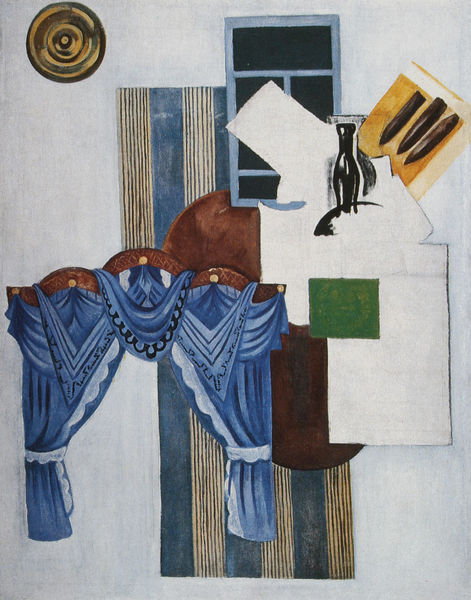
Titel: Zimmer
Künstler: Olga Rosanowa
Standort: Krasnodar
Institution: Lunatscharskij-Kunstmuseum
Schlagwörter: blau, gemälde, weiß, aquarell, gelb, grün, komposition, kubismus, ocker, braun, bunt, fenster, grau, hintergrund, holz, lampe, orange, schwarz, tisch, zimmer, rot, tuch, teppich, flasche, wand, kleidung, messer, rahmen, bild, vorhang, ebene, feld, tücher, kreis, rund, krug, stilleben, vase, sofa, bogen, abstrakt, fläche, modern, farbe, gardine, spitz, tapete, gestreift, streifen, tepich, bett, schlafzimmer, metall, gestell, couch, rüschen, nagel, fallen, collage, surrealismus, rechtecke, bögen, klingel, haken, eckig, rechteck, form, scheibe, grafisch, kreise, tischplatte, kollage, geometrisch, glocke, rosette, picasso, teppisch, vorhand, geometrie, quadrat, vorhanf, übereinander, mehreckig, blau+